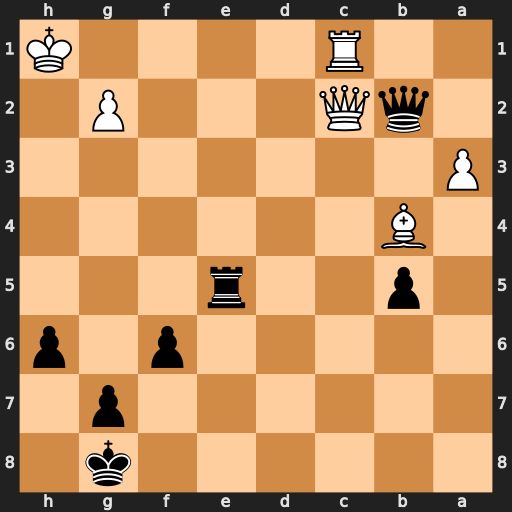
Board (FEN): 6k1/6p1/5p1p/1p2r3/1B6/P7/1qQ3P1/2R4K
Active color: b
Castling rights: -
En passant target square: -
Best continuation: Rh5+ Kg1 Qd4+ Qf2 Rh1+ Kxh1 Qxf2